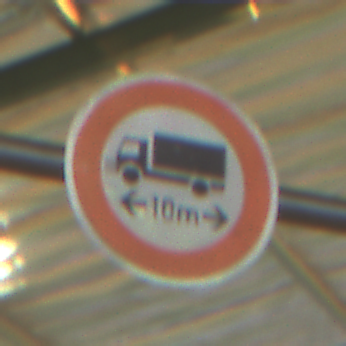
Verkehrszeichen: TatsaechlicheLaenge
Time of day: MorningAfternoon
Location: Roofed (Special)
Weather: NotSpecified
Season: NotSpecified
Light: Artificial